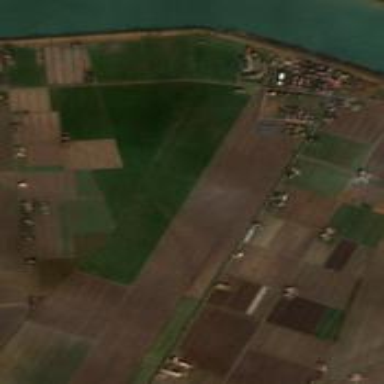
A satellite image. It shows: Farmland with forage crops.